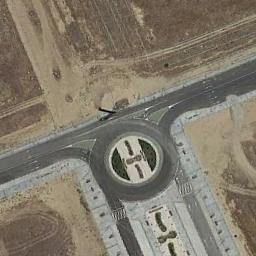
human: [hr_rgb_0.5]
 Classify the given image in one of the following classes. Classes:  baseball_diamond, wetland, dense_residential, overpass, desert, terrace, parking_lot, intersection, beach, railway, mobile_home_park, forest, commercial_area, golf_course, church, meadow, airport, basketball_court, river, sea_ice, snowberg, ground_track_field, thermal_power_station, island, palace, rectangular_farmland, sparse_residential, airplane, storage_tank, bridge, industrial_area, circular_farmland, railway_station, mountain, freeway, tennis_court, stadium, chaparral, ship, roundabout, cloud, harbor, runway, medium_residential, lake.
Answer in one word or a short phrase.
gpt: roundabout